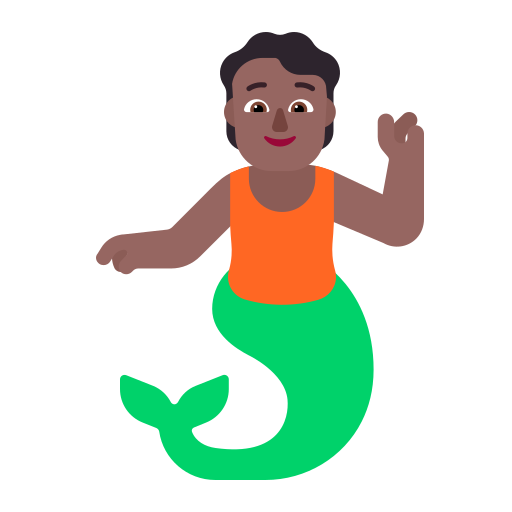
person merpeople flat  dark